Question: I have been trying to implement a feature in my app so that when a user taps a cell in my table view, the cell expands downwards to reveal notes. I have found plenty of examples of this in Objective-C but I am yet to find any for Swift.
This example seems perfect: <URL>
I had an attempt at translating it to Swift:
'''
var selectedRowIndex = NSIndexPath()
override func tableView(tableView: UITableView, didSelectRowAtIndexPath indexPath: NSIndexPath) {
selectedRowIndex = indexPath
tableView.beginUpdates()
tableView.endUpdates()
}
override func tableView(tableView: UITableView, heightForRowAtIndexPath indexPath: NSIndexPath) -> CGFloat {
if selectedRowIndex == selectedRowIndex.row && indexPath.row == selectedRowIndex.row {
return 100
}
return 70
}
'''
However this just seems to crash the app.
Any ideas?
Edit:
Here is my cellForRowAtIndexPath code:
'''
override func tableView(tableView: UITableView, cellForRowAtIndexPath indexPath: NSIndexPath) -> UITableViewCell {
var cell:CustomTransactionTableViewCell = self.tableView.dequeueReusableCellWithIdentifier("Cell", forIndexPath: indexPath) as CustomTransactionTableViewCell
cell.selectionStyle = UITableViewCellSelectionStyle.None
if tableView == self.searchDisplayController?.searchResultsTableView {
cell.paymentNameLabel.text = (searchResults.objectAtIndex(indexPath.row)) as? String
//println(searchResults.objectAtIndex(indexPath.row))
var indexValue = names.indexOfObject(searchResults.objectAtIndex(indexPath.row))
cell.costLabel.text = (values.objectAtIndex(indexValue)) as? String
cell.dateLabel.text = (dates.objectAtIndex(indexValue)) as? String
if images.objectAtIndex(indexValue) as NSObject == 0 {
cell.paymentArrowImage.hidden = false
cell.creditArrowImage.hidden = true
} else if images.objectAtIndex(indexValue) as NSObject == 1 {
cell.creditArrowImage.hidden = false
cell.paymentArrowImage.hidden = true
}
} else {
cell.paymentNameLabel.text = (names.objectAtIndex(indexPath.row)) as? String
cell.costLabel.text = (values.objectAtIndex(indexPath.row)) as? String
cell.dateLabel.text = (dates.objectAtIndex(indexPath.row)) as? String
if images.objectAtIndex(indexPath.row) as NSObject == 0 {
cell.paymentArrowImage.hidden = false
cell.creditArrowImage.hidden = true
} else if images.objectAtIndex(indexPath.row) as NSObject == 1 {
cell.creditArrowImage.hidden = false
cell.paymentArrowImage.hidden = true
}
}
return cell
}
'''
Here are the outlet settings:

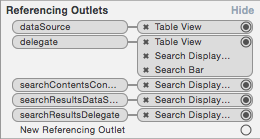
Answer: The first comparison in your if statement can never be true because you're comparing an indexPath to an integer. You should also initialize the selectedRowIndex variable with a row value that can't be in the table, like -1, so nothing will be expanded when the table first loads.
'''
var selectedRowIndex: NSIndexPath = NSIndexPath(forRow: -1, inSection: 0)
override func tableView(tableView: UITableView, heightForRowAtIndexPath indexPath: NSIndexPath) -> CGFloat {
if indexPath.row == selectedRowIndex.row {
return 100
}
return 70
}
'''
Swift 4.2 'var selectedRowIndex: NSIndexPath = NSIndexPath(row: -1, section: 0)'